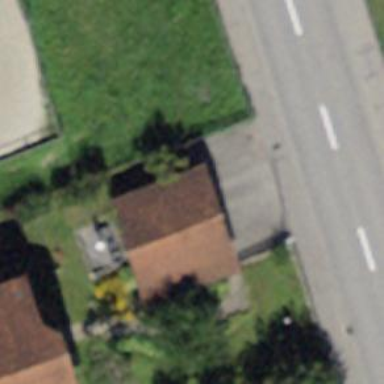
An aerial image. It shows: Group of garages.